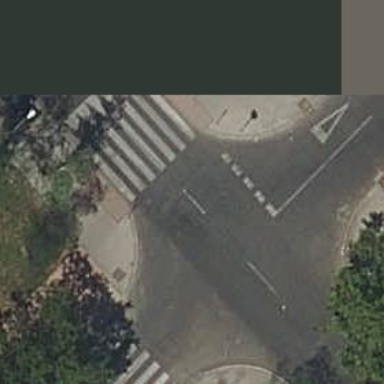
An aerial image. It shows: Uncontrolled crossing with traffic calming table.